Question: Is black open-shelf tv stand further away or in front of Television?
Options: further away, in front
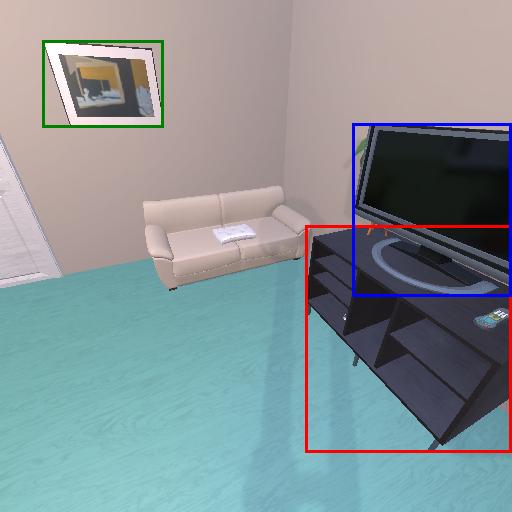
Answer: further away